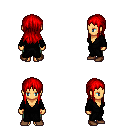
a pixel art fantasy rpg character, female body template, human, tanned skin, gray robe, teal pants, red unkempt hairstyle, brown shoes, four views (front, back, left, right), 2x2 character sprite sheet, small pixel art, hard edges, no anti-aliasing